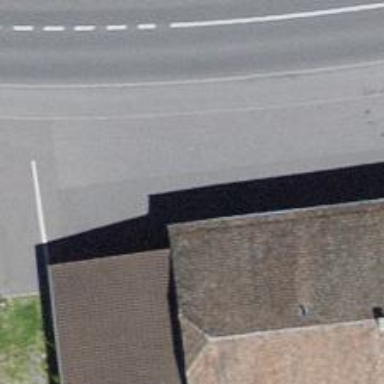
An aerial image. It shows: Post box.